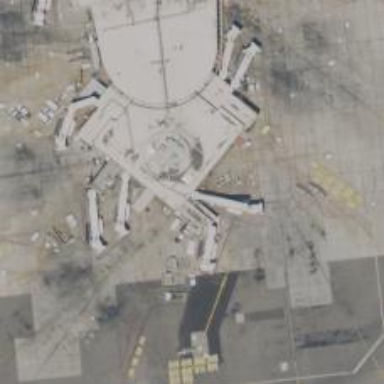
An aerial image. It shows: Airport gate.